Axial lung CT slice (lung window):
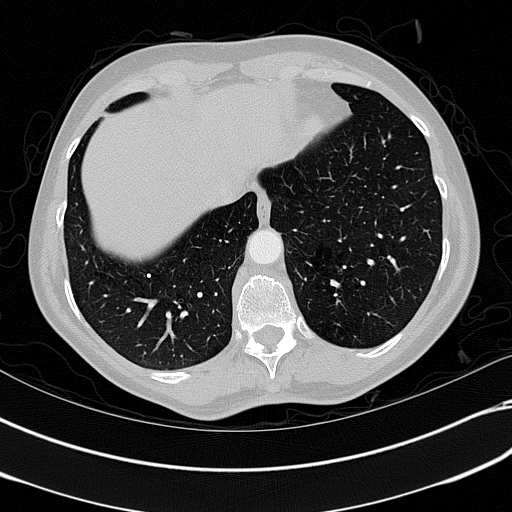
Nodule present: no